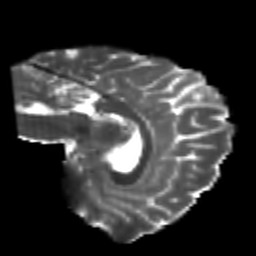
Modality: T2w
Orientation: sagittal
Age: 20
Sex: female
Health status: healthy
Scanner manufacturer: philips
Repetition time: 7.385 s
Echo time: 0.08599 s